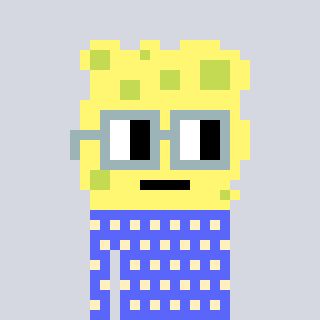
a pixel art character with square dark gray glasses, a sponge-shaped head and a purple-colored body on a cool background